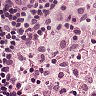
Metastatic tissue present: no